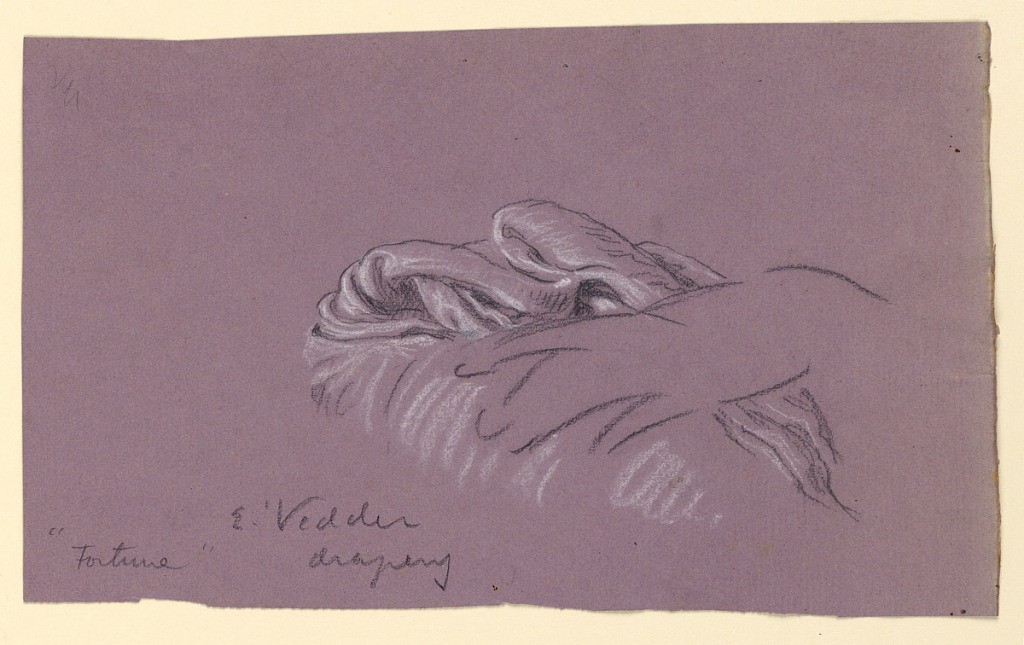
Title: Study of Drapery of "Fortune"
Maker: Elihu Vedder, American, 1836 – 1923
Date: ca. 1899
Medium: Pastel crayon, graphite on paper
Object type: Drawing
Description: Sketch of hand resting on drapery.